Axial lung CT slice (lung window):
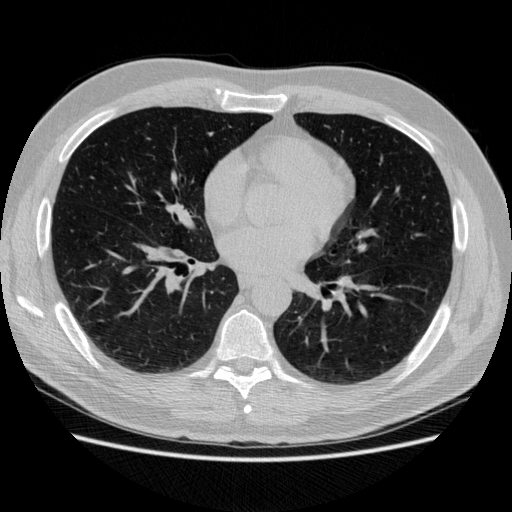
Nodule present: no